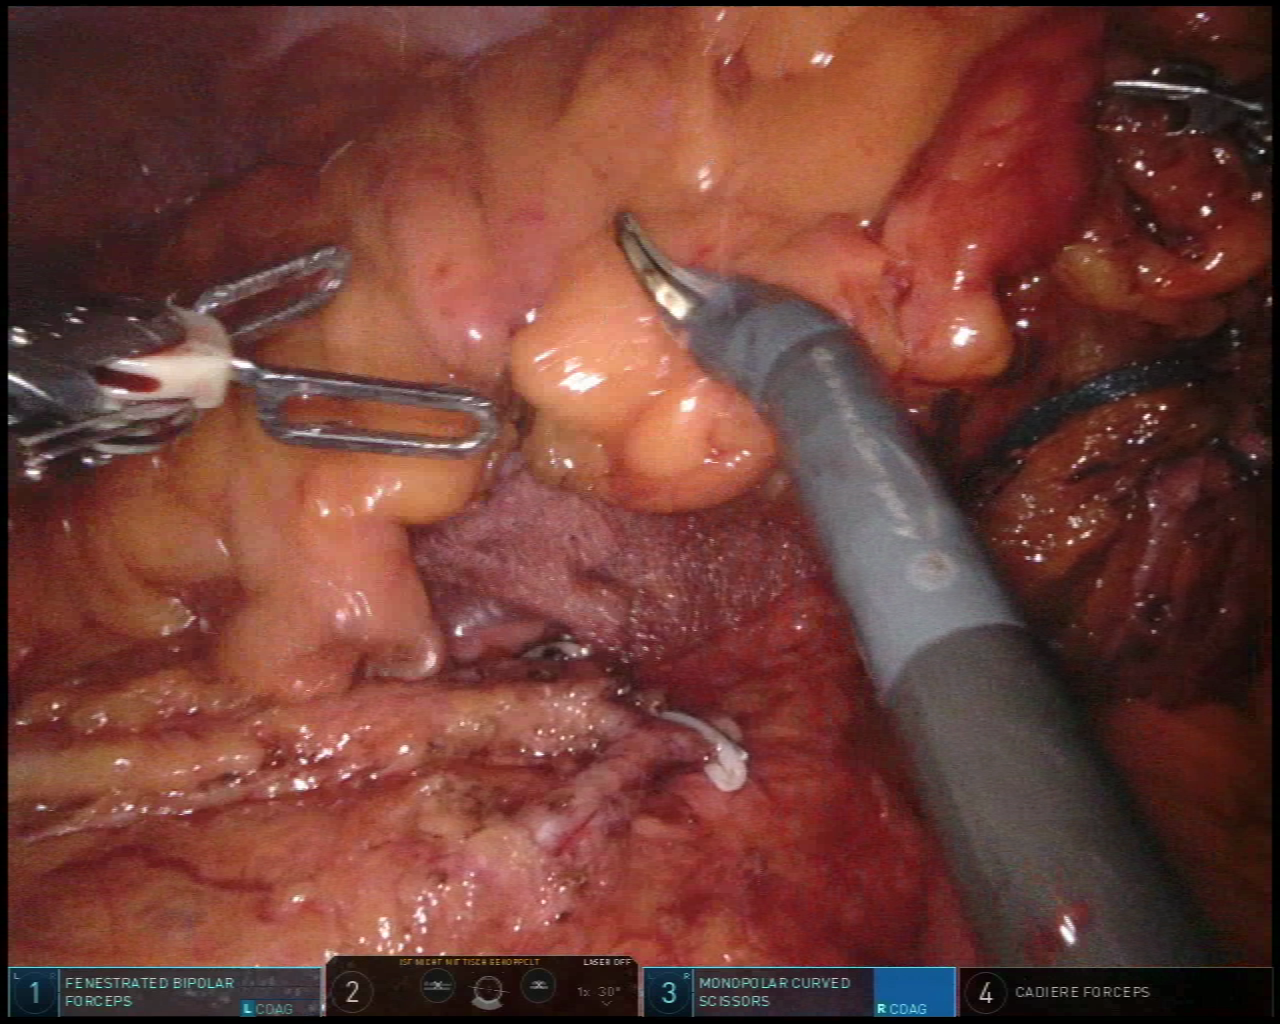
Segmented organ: ureter
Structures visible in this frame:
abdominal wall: yes
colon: no
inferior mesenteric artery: no
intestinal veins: no
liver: no
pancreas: no
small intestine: yes
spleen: no
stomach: no
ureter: yes
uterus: no
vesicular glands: no